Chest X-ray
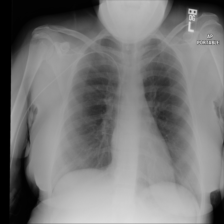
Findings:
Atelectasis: negative
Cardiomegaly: negative
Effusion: negative
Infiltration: negative
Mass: negative
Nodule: negative
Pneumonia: negative
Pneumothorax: negative
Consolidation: negative
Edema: negative
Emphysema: negative
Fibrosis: negative
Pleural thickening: negative
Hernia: negative